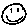
Label: smiley face